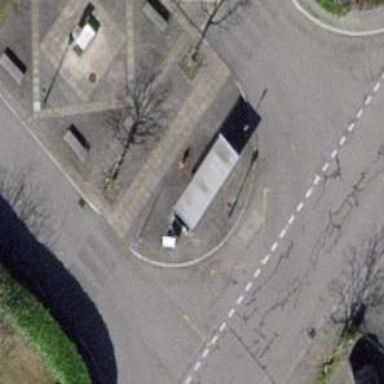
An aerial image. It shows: Bus stop along the road.